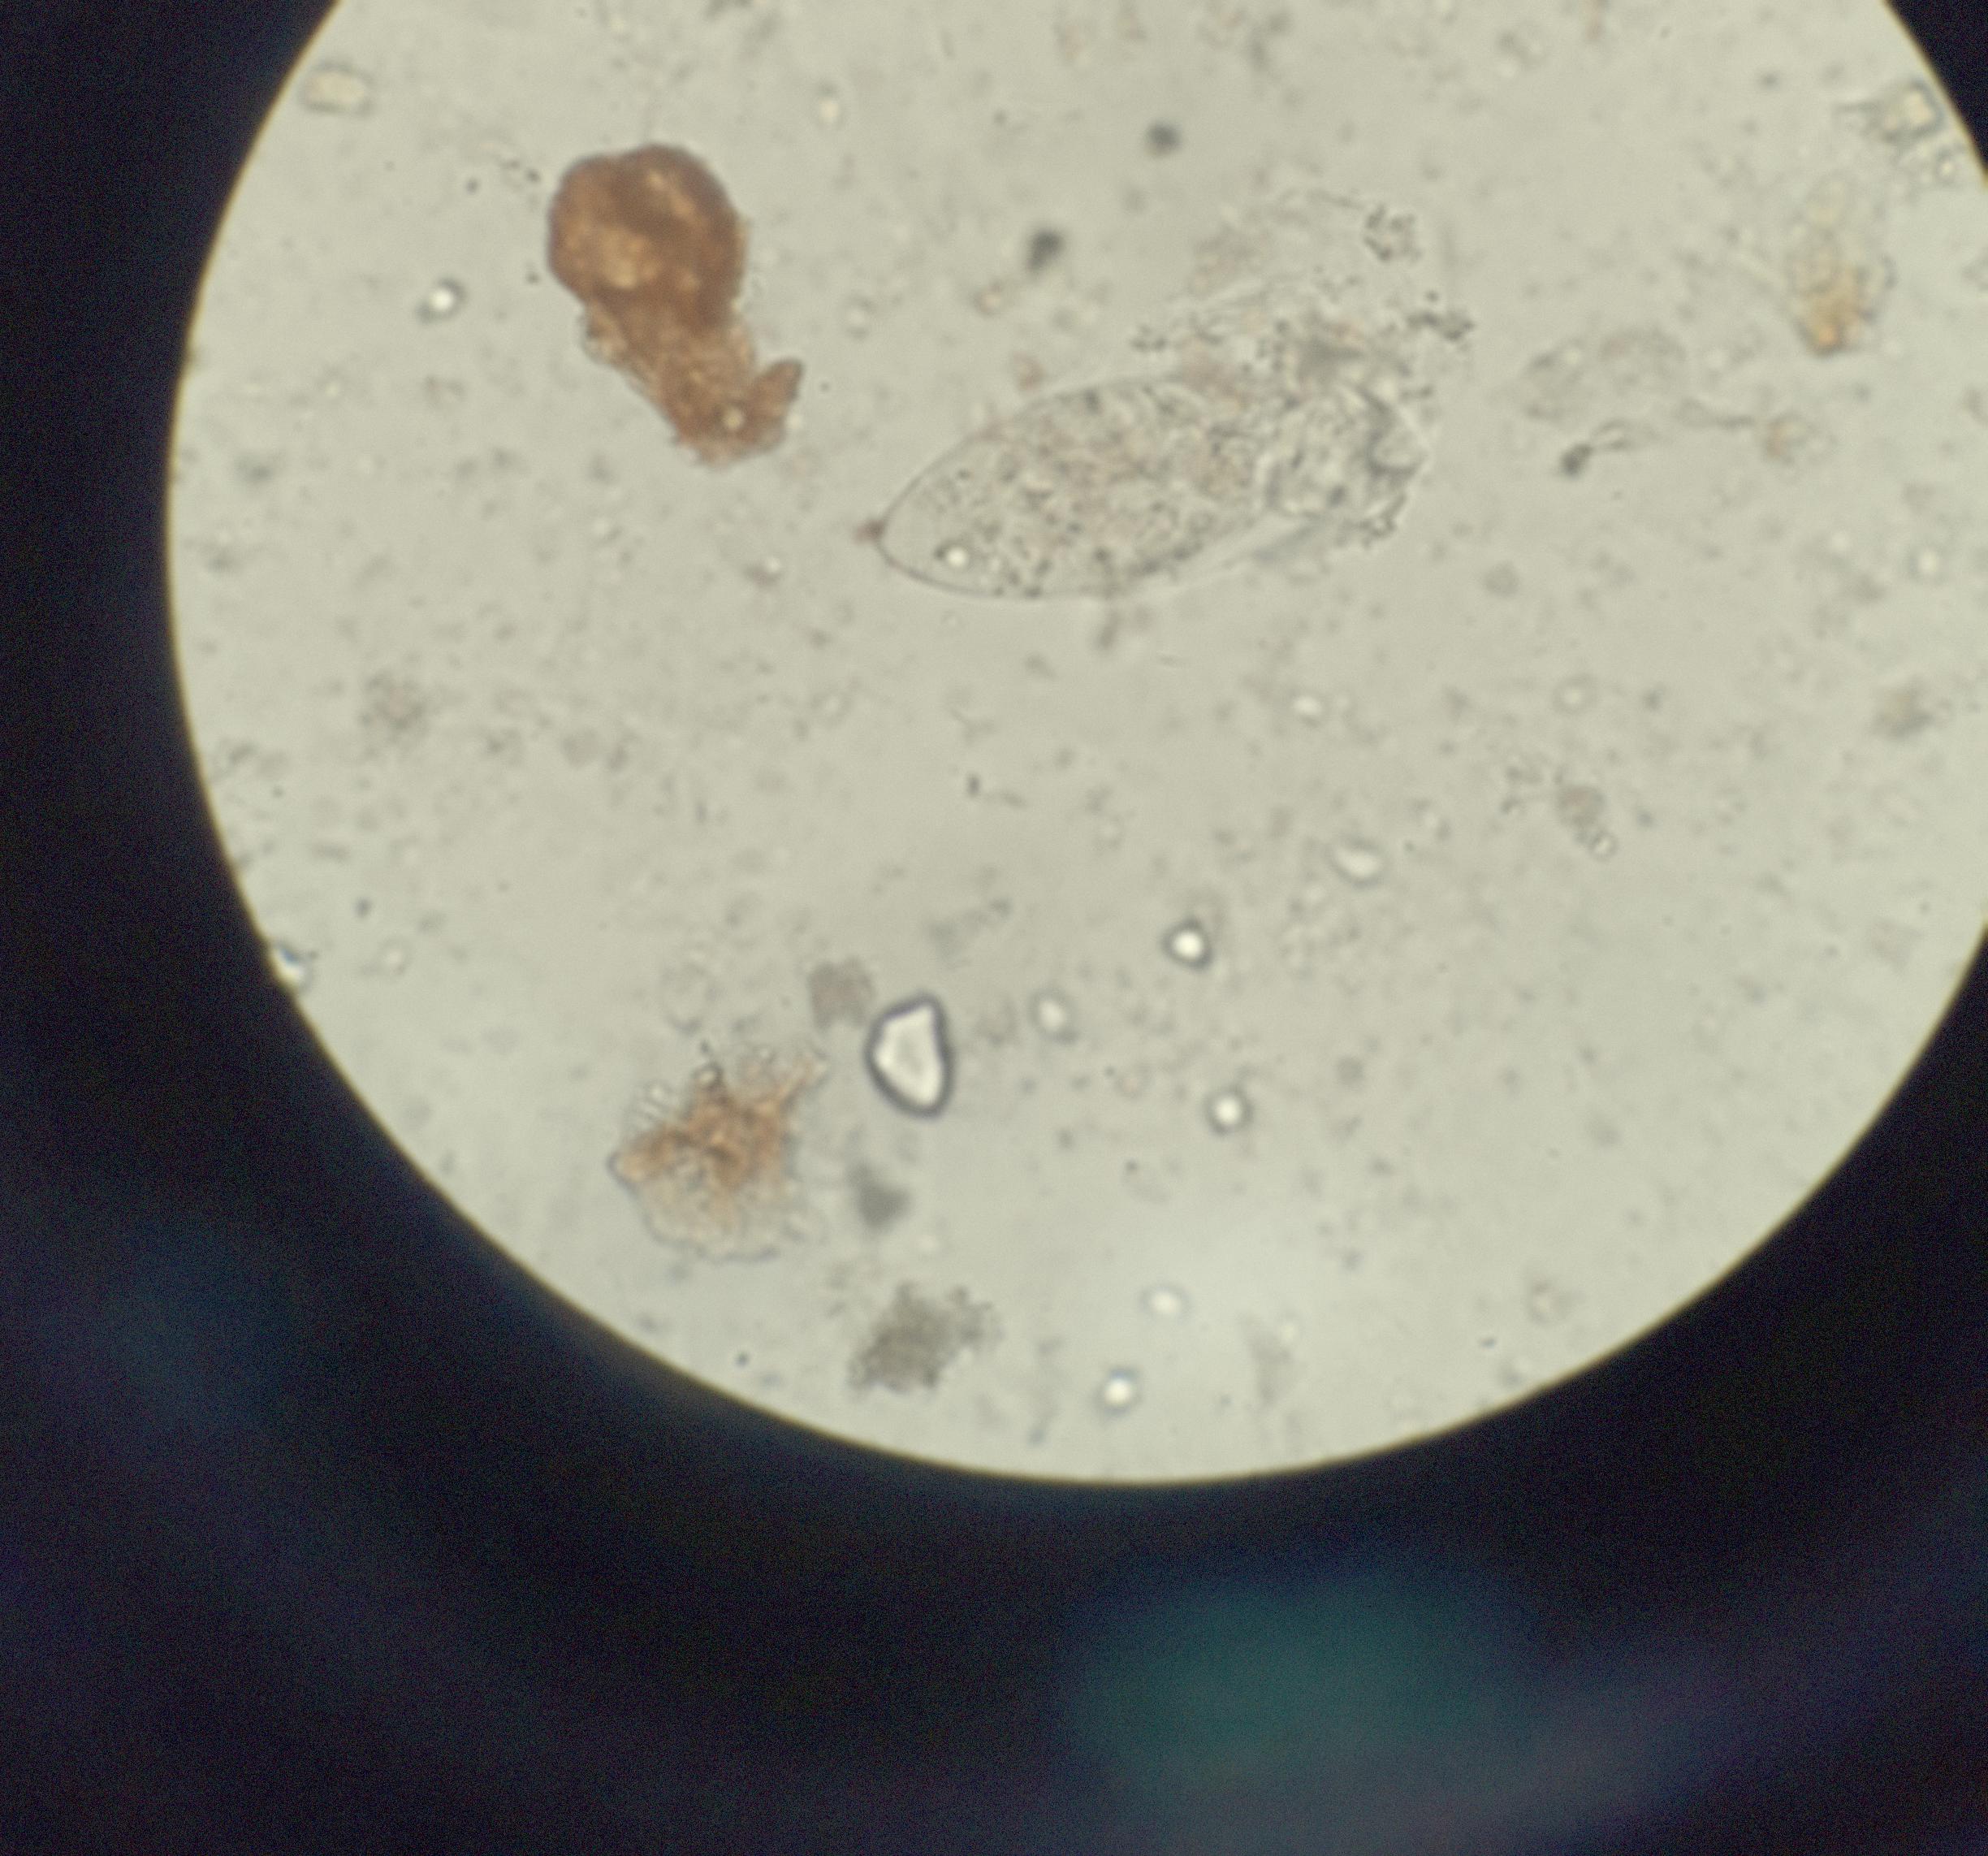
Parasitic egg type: Fasciolopsis buski